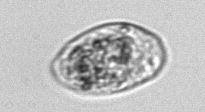
Label: Amoeba